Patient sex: M
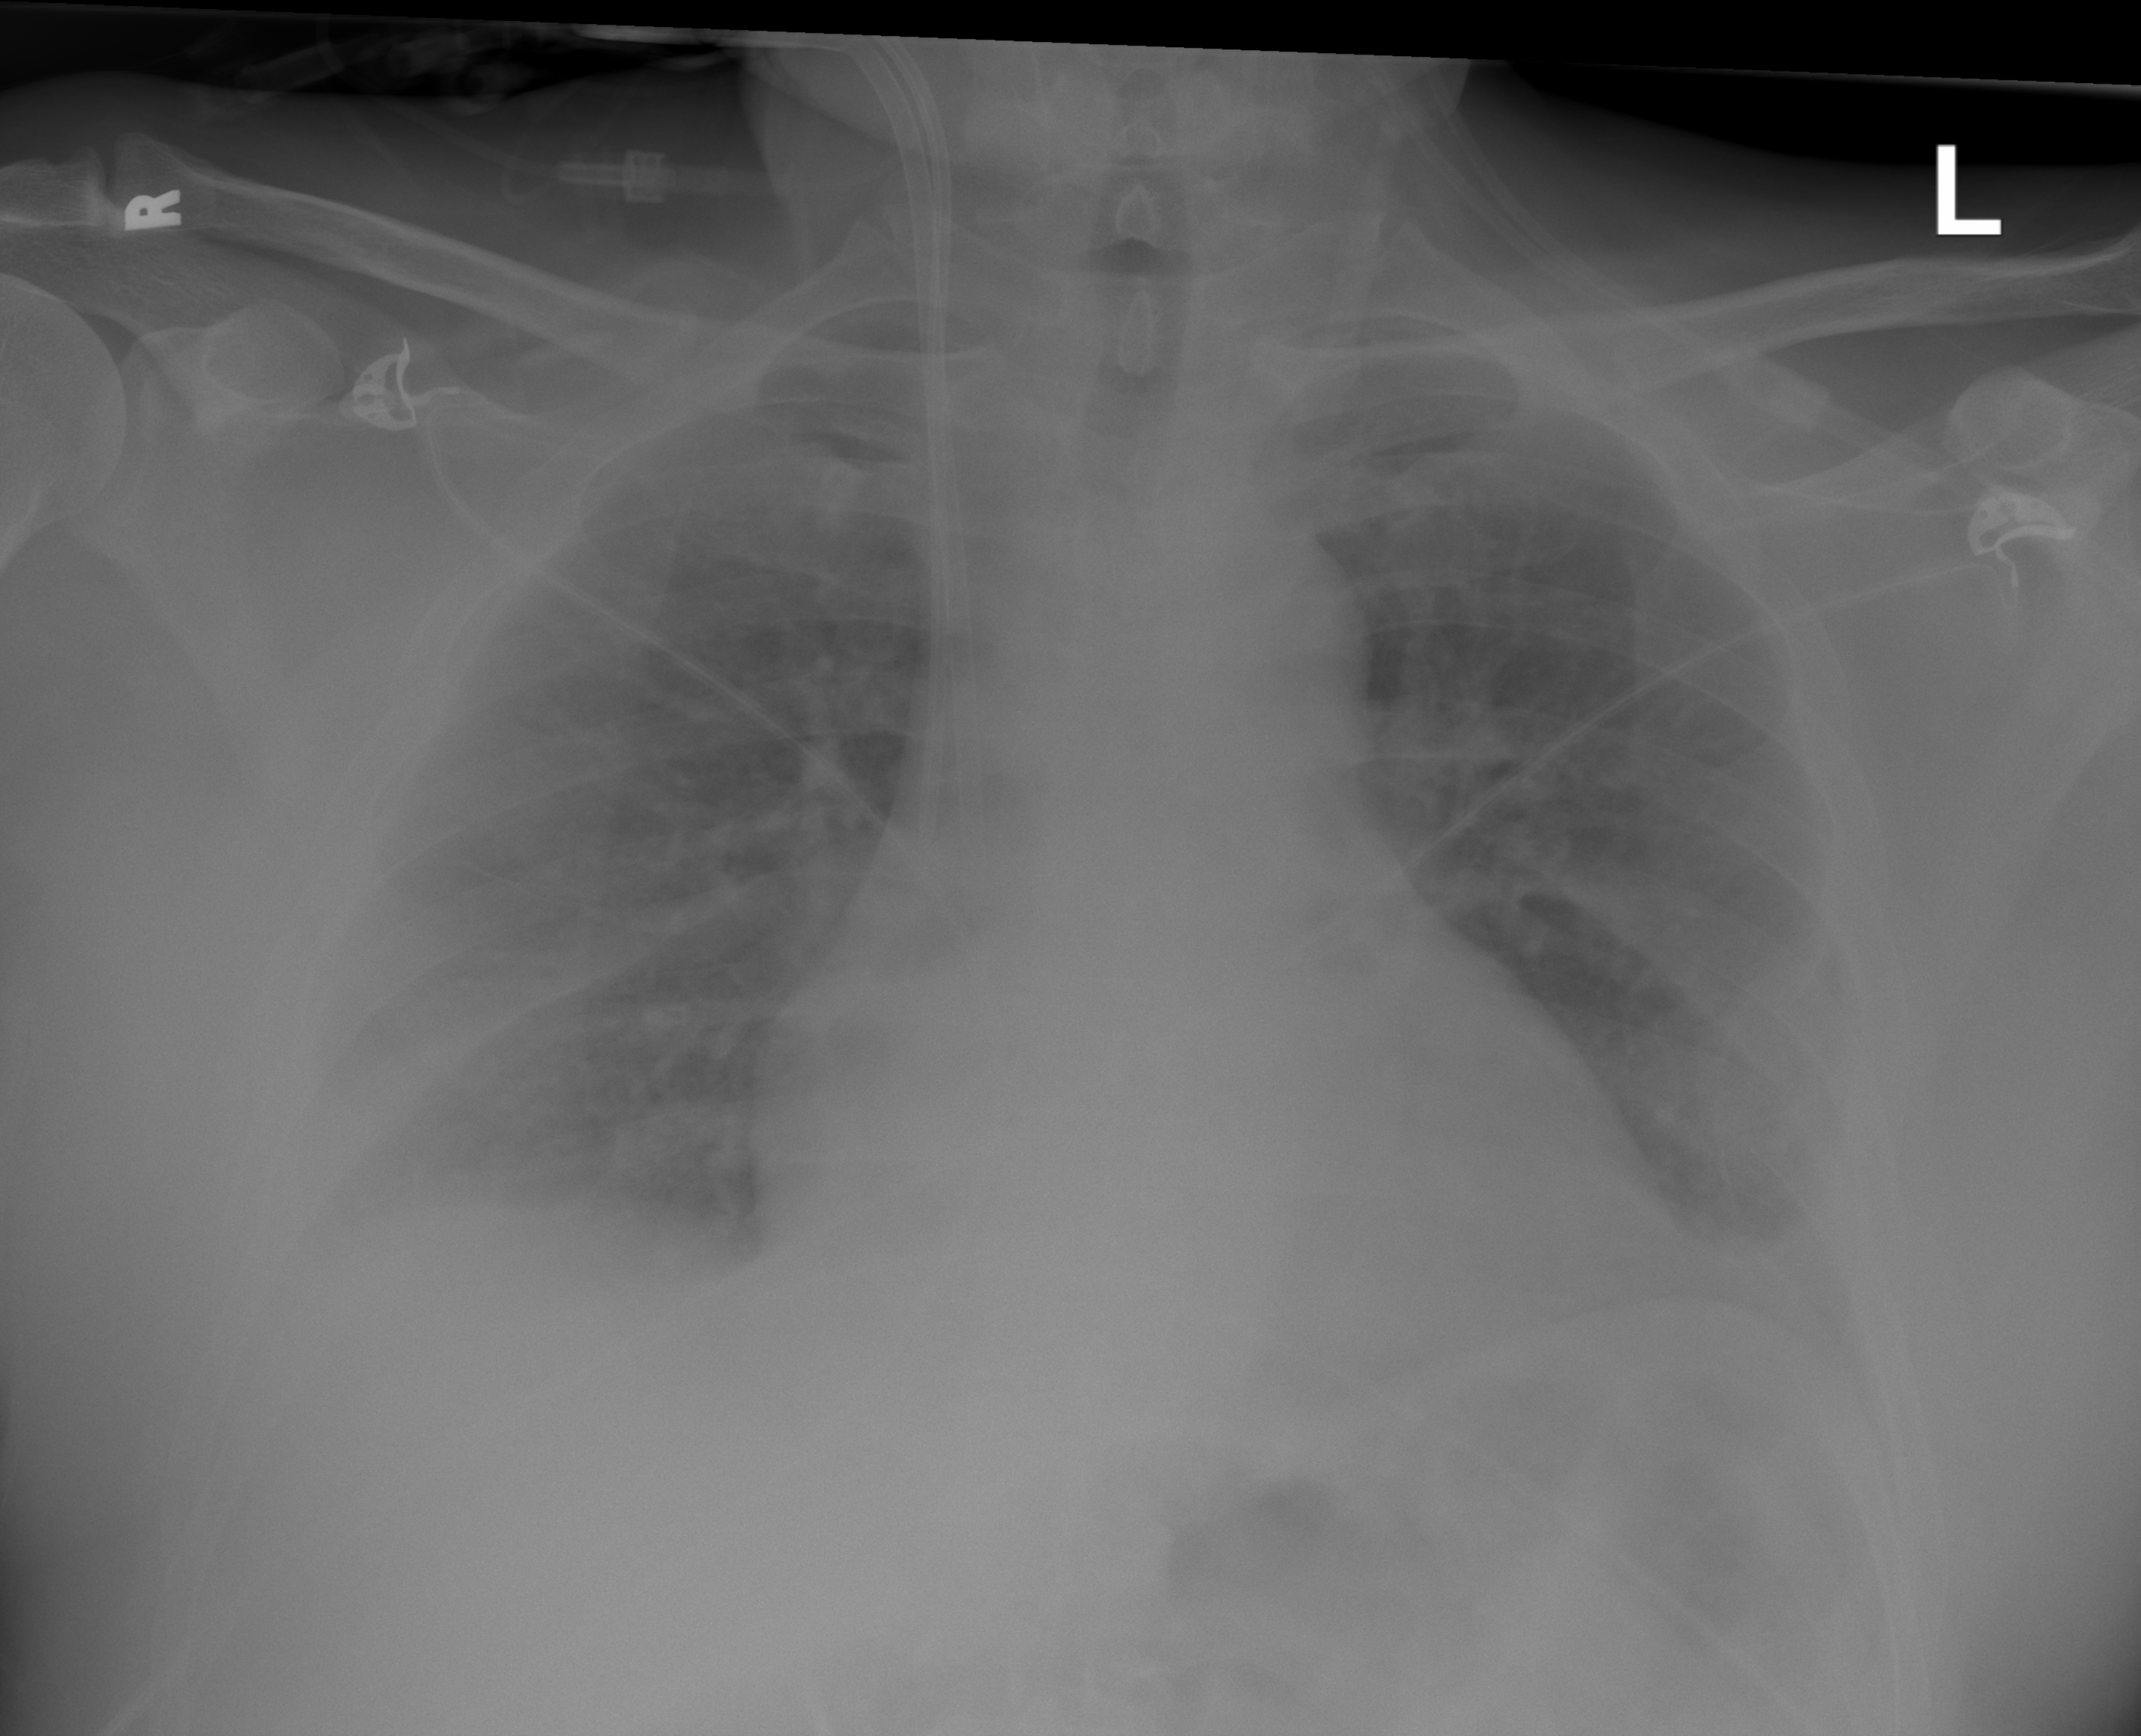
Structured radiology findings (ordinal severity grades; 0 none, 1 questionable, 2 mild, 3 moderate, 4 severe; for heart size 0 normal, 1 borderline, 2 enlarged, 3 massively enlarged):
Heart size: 2
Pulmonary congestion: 2
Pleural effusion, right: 2
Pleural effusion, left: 2
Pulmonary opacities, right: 2
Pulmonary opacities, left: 2
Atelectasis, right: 2
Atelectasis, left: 0